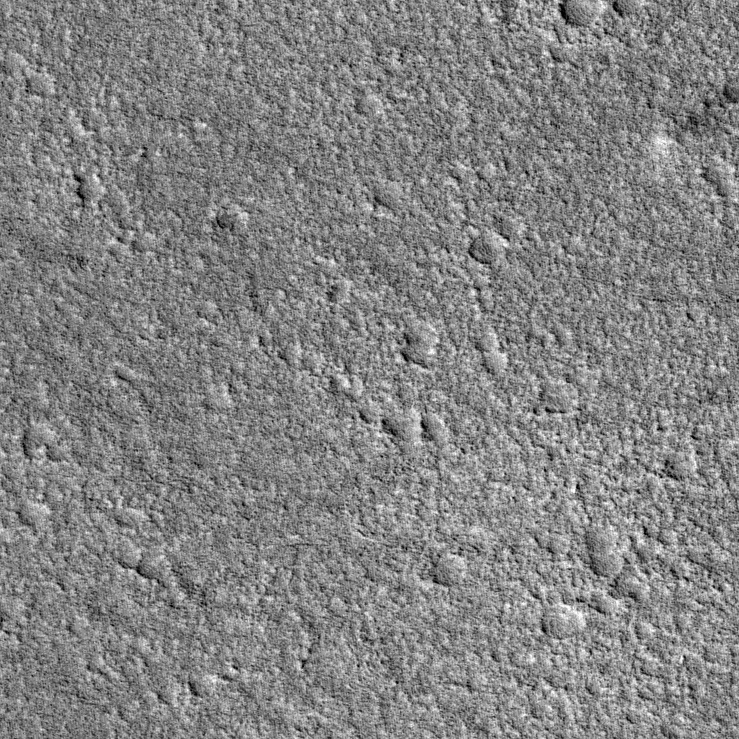
Label: dustdevil